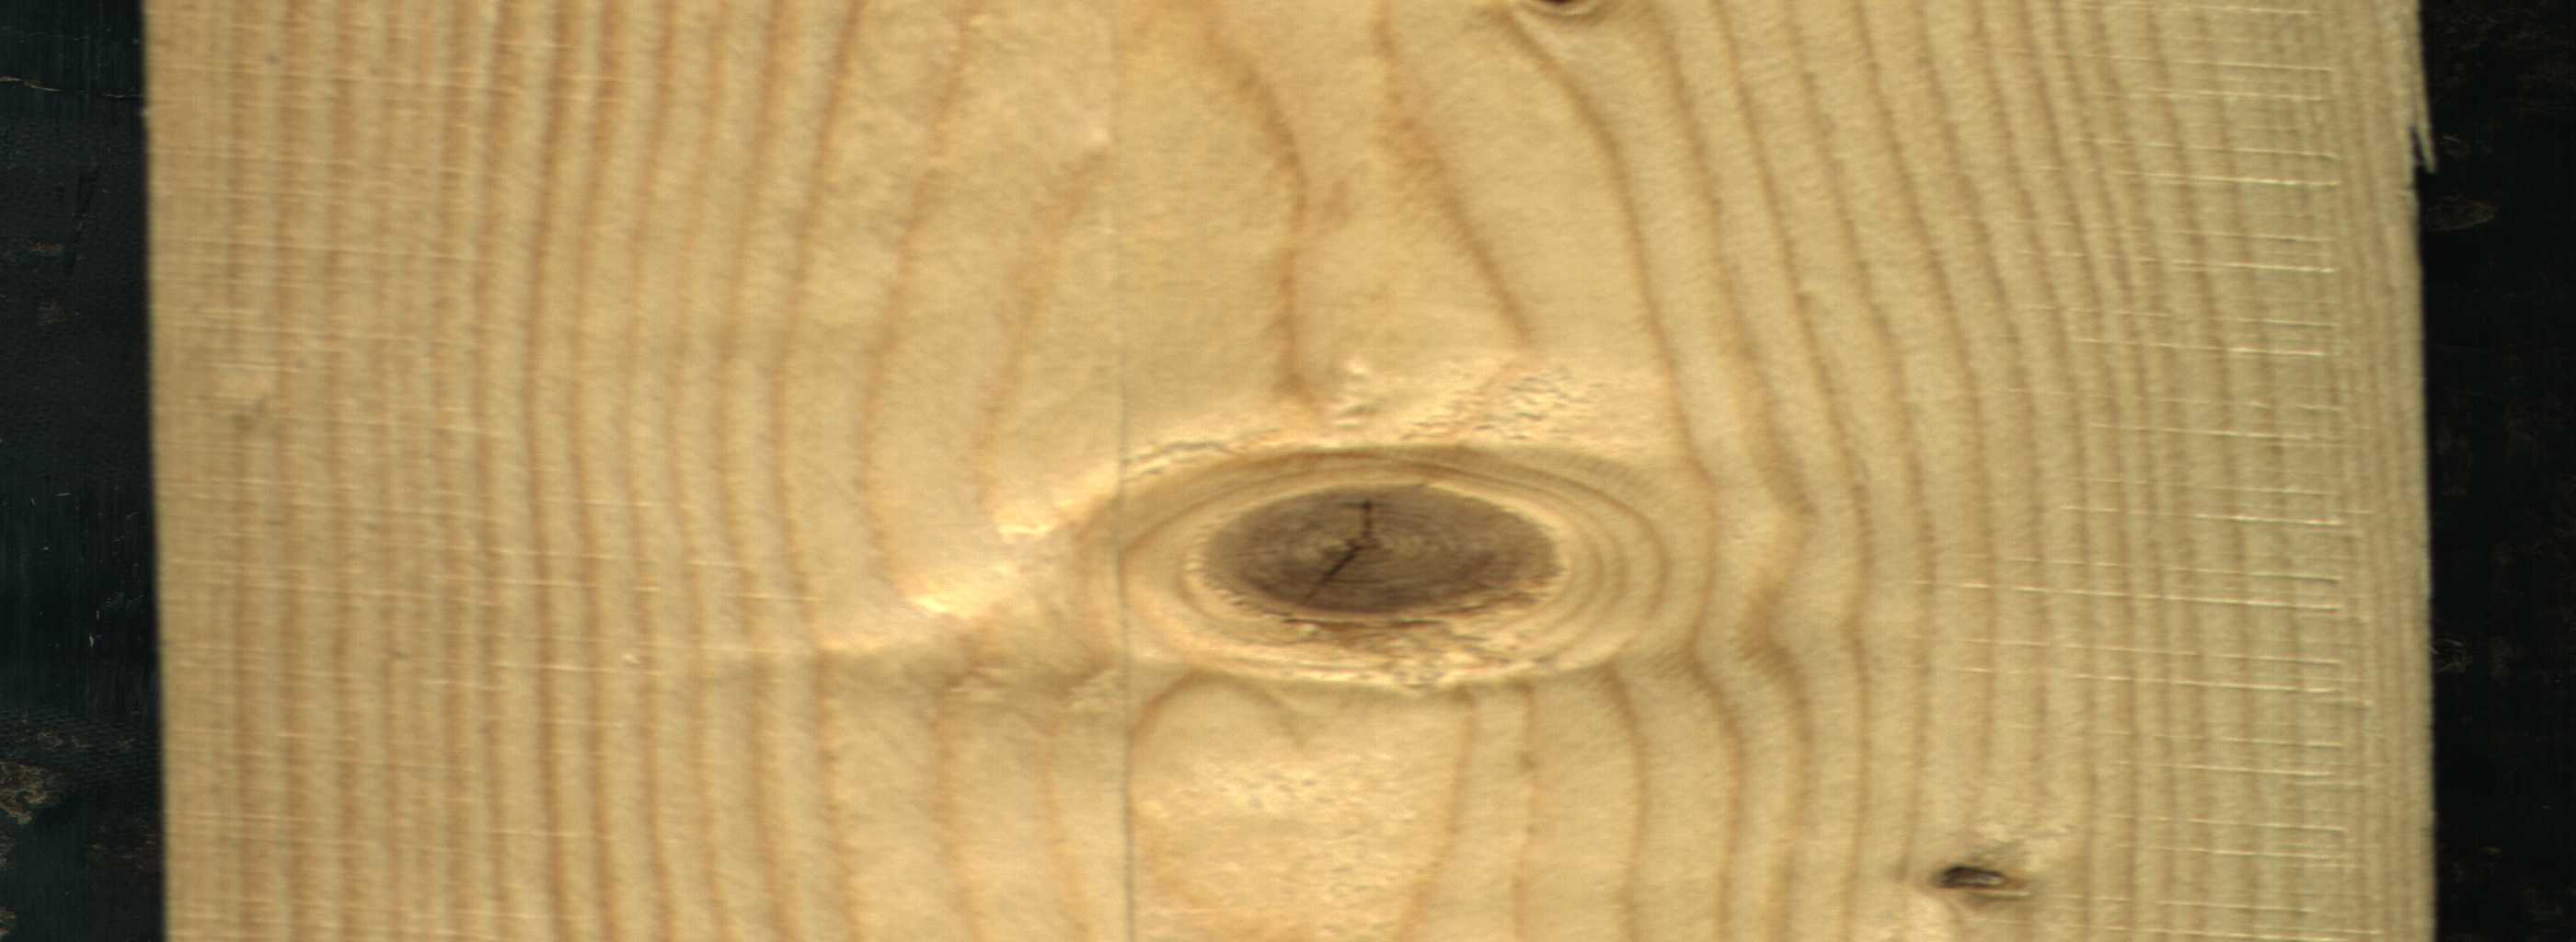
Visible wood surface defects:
knot_with_crack
Dead_Knot
Live_Knot